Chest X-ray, PA view. Patient: 33 years old, sex M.
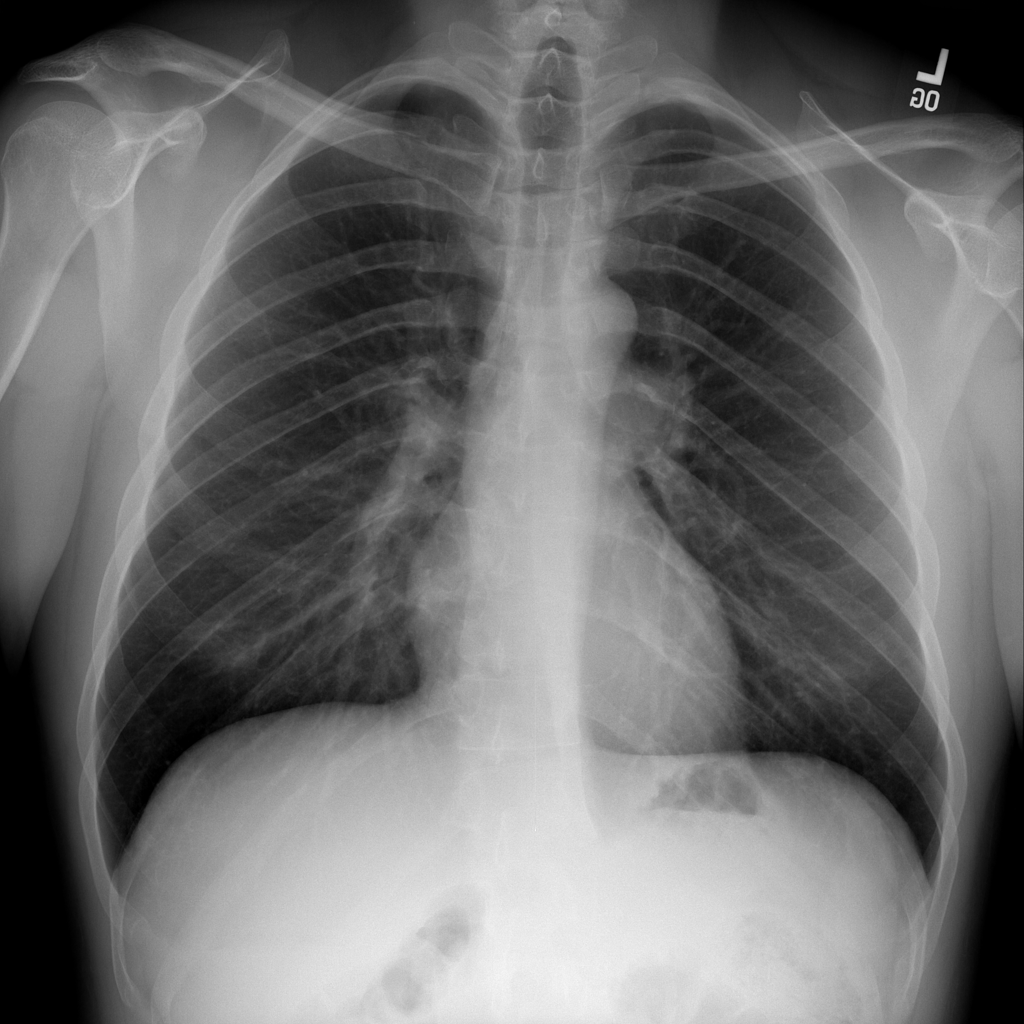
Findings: No Finding